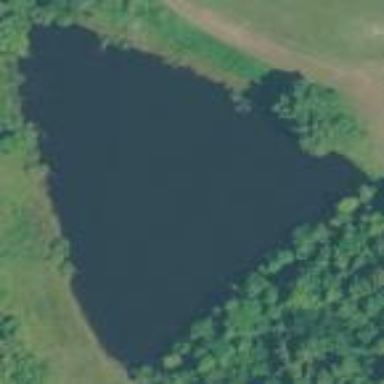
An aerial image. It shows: Pond with natural water.